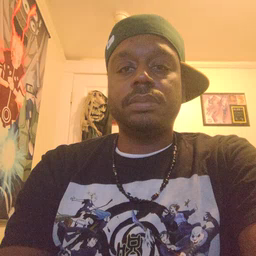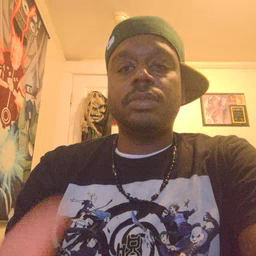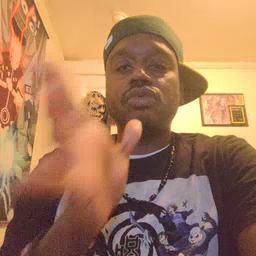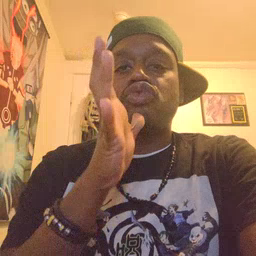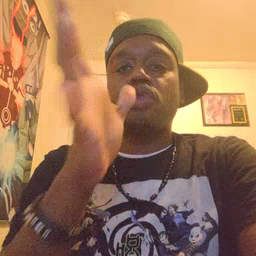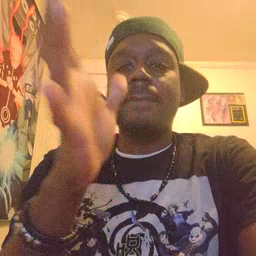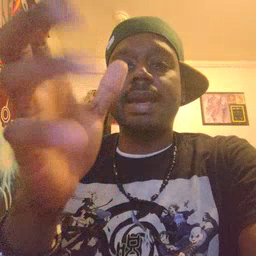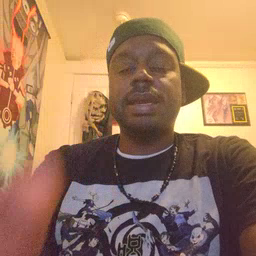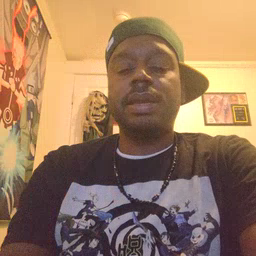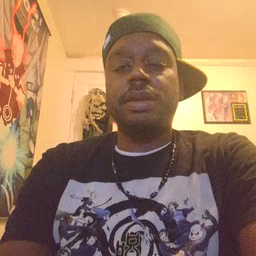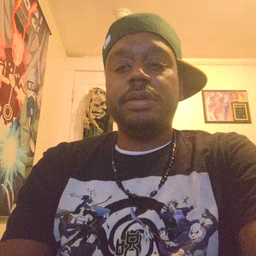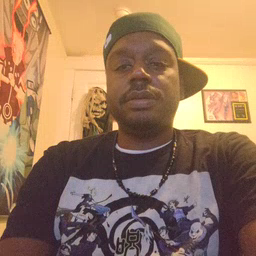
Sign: grandma